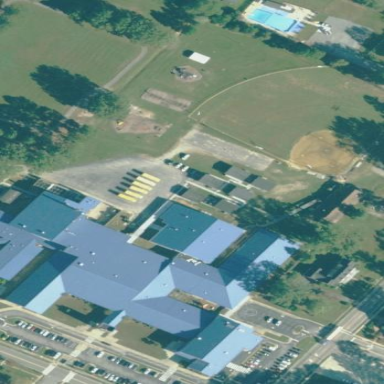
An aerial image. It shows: School.